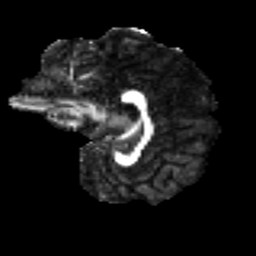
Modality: FA
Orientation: sagittal
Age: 23
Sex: female
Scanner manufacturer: ge
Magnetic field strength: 3 T
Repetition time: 7.8 s
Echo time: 0.0606 s